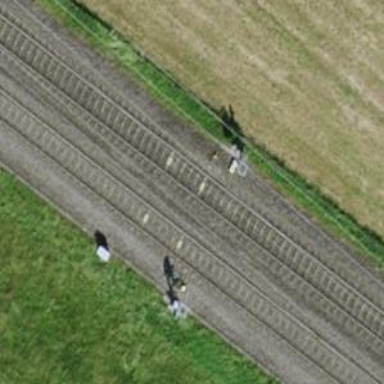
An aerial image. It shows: Single-track electrified railway with contact line.